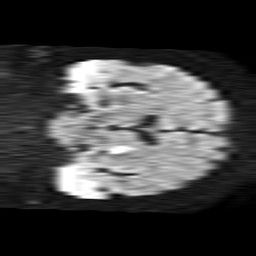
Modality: TRACE
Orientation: coronal
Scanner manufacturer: philips
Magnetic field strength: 1.5 T
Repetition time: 4.6 s
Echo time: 0.08517 s